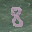
Label: 8